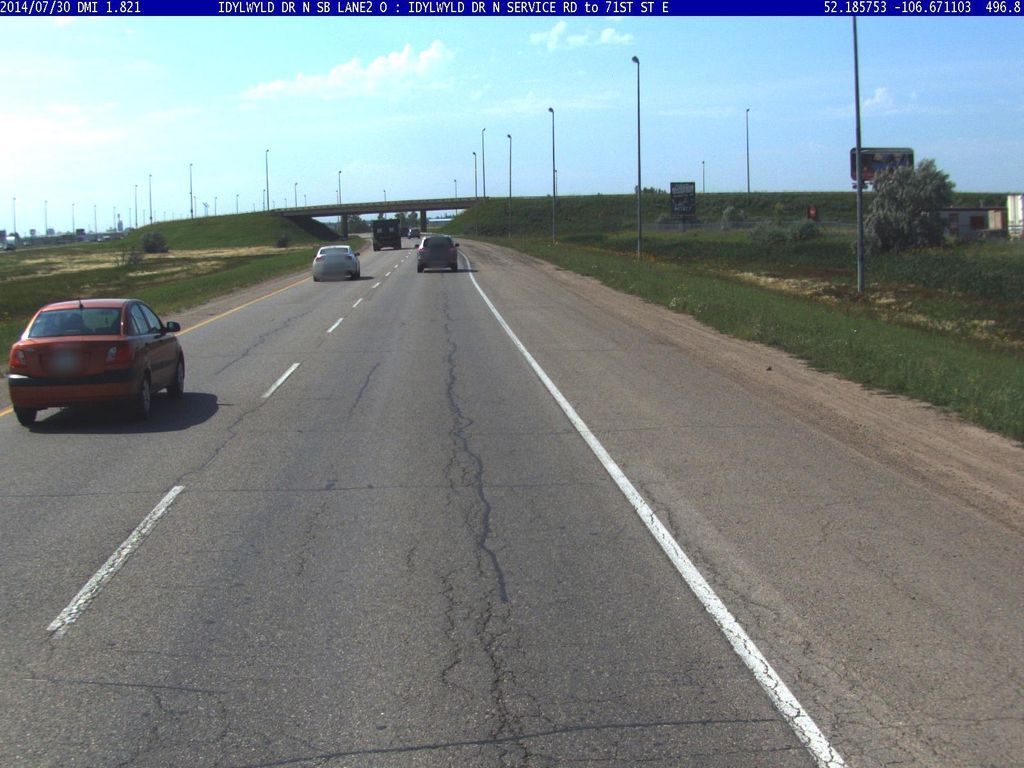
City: saskatoon